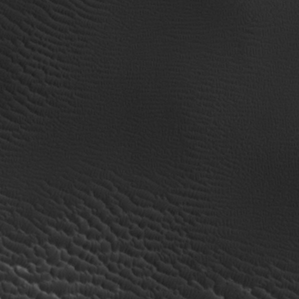
Label: non_frost